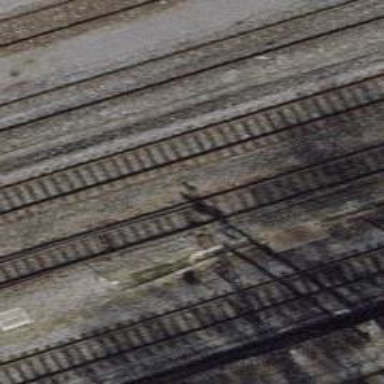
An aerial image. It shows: Railway switch.